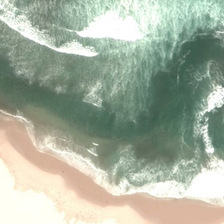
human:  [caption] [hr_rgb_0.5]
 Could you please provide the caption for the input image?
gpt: some white waves in an ocean are near a beach .

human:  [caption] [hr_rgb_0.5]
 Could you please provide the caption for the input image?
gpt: the beach is shocked heavily by the spindrift .

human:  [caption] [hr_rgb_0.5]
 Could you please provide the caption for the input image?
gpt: some white waves in an ocean are near a beach .

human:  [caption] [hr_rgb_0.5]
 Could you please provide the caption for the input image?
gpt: the beach is shocked heavily by the spindrift .

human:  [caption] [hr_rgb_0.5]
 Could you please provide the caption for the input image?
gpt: some white waves in an ocean are near a beach .